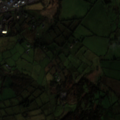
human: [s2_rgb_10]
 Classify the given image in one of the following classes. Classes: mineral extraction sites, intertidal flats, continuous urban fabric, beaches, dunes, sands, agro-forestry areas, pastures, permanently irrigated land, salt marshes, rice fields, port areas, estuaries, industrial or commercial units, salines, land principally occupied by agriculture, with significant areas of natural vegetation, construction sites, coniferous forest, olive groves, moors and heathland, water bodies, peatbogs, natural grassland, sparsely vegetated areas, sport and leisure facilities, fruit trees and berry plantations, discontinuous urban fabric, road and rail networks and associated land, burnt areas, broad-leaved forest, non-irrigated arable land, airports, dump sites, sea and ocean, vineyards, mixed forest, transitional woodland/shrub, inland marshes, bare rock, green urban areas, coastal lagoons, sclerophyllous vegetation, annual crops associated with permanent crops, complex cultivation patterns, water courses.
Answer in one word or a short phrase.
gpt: industrial or commercial units, pastures, land principally occupied by agriculture, with significant areas of natural vegetation